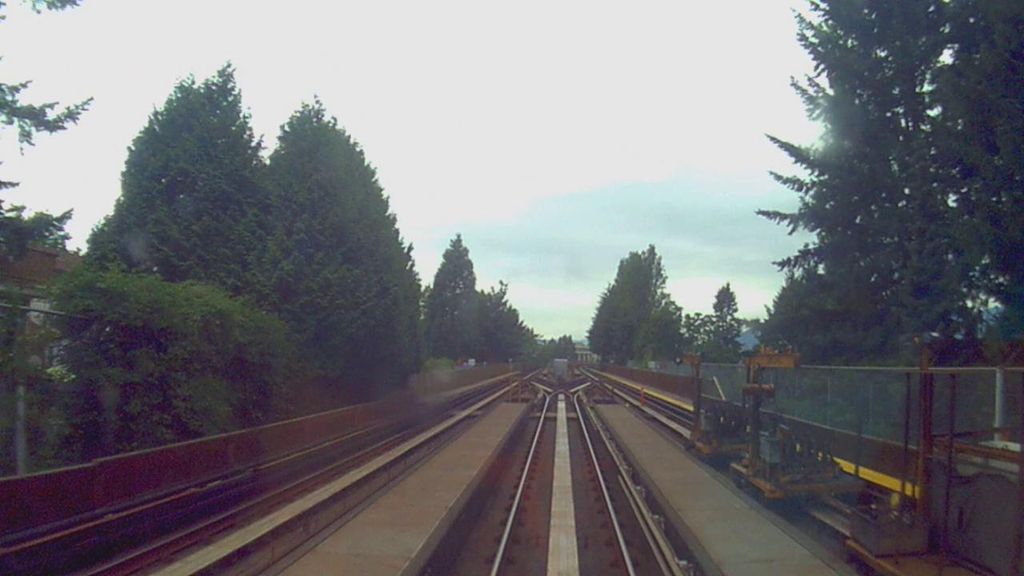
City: vancouver